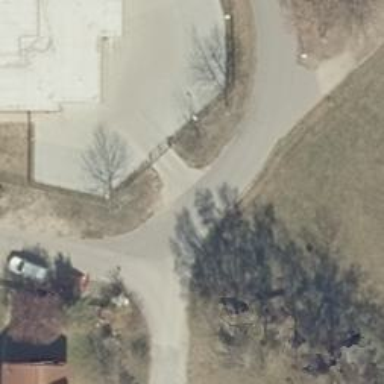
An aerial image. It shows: Asphalt road in residential area.